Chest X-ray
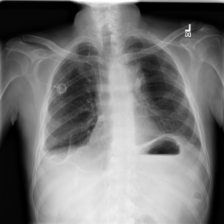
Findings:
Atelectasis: negative
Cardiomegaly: negative
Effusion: positive
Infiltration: negative
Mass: negative
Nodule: negative
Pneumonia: negative
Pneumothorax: negative
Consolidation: negative
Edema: negative
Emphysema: negative
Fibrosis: negative
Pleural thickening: negative
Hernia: negative